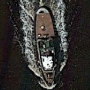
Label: civil